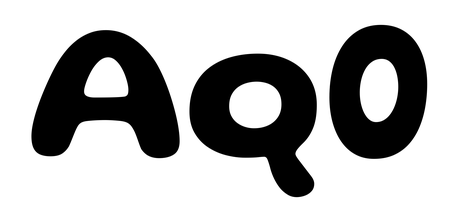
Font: Gluten_SemiBold